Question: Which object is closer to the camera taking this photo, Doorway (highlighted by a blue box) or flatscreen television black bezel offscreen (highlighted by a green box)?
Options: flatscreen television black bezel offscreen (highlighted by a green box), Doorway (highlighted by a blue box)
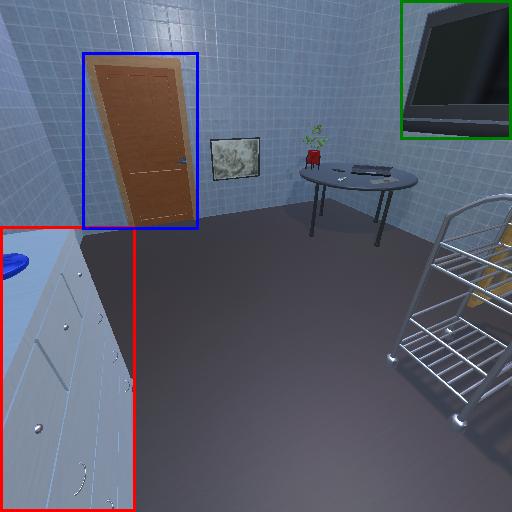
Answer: flatscreen television black bezel offscreen (highlighted by a green box)